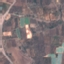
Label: PermanentCrop